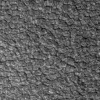
Atmospheric dust classification: not_dusty